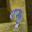
Label: 9